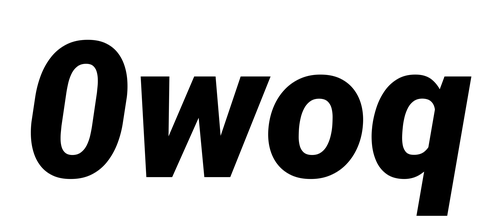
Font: Roboto-Italic_Black_Italic